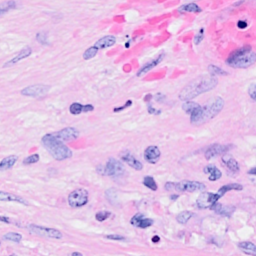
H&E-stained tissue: Breast